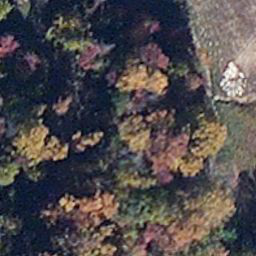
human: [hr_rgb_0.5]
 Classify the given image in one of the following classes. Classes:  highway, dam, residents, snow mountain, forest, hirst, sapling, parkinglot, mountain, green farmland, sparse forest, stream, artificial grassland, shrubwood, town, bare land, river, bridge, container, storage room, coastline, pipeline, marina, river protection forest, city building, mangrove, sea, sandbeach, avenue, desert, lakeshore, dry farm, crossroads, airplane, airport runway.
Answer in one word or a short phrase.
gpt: mangrove